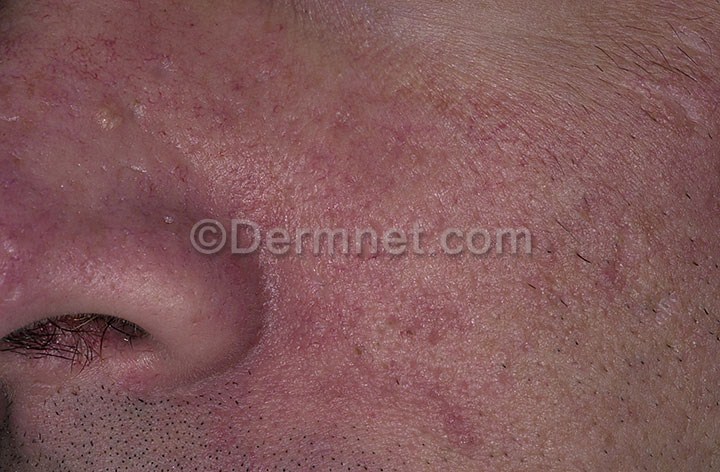
Disease: Acne and Rosacea Photos